Field crop: maize
Growth stage: 1
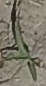
Species: sorghum